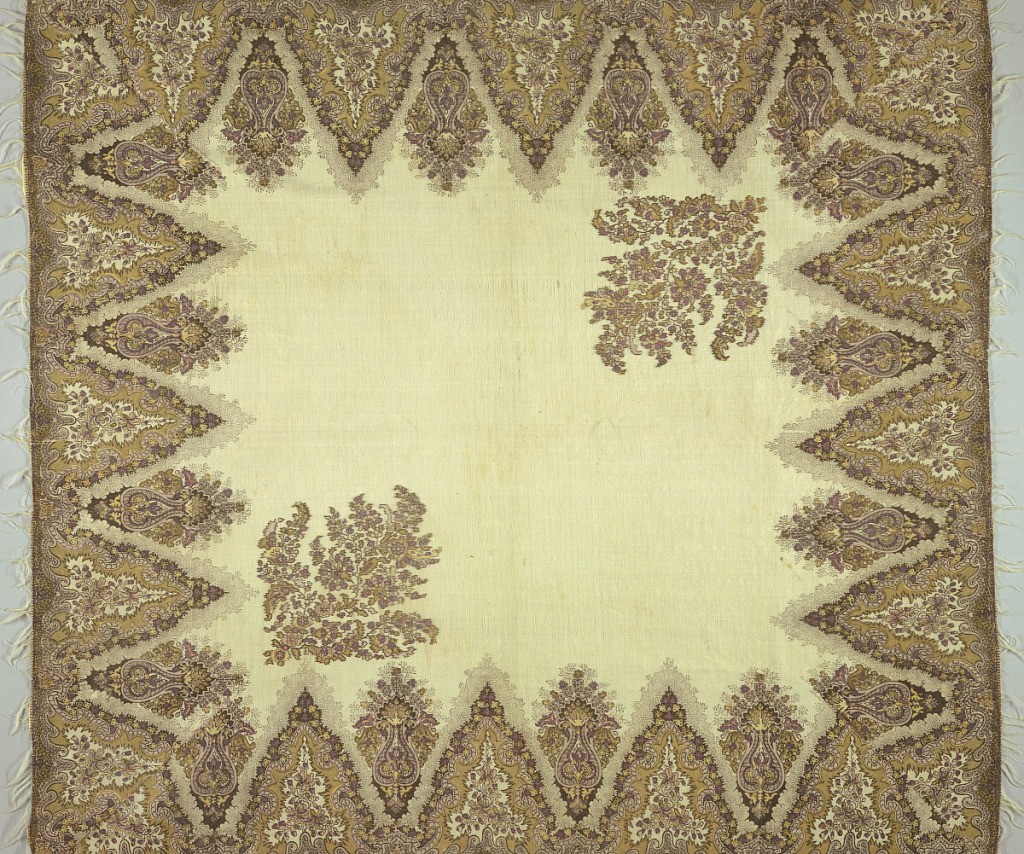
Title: Scarf
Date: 1800–1850
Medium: cotton warp, wool weft Technique: block printed on 1/2 twill weave
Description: Square white shawl or scarf with borders on all four sides and two paisley-type floral forms that project diagonally into the white central field. Border is a repeat of a symmetrical paisley-type floral between borders of triangular enframements. Each triangular frame contains a curving plant form. Four sides are turned under with fringe attached.